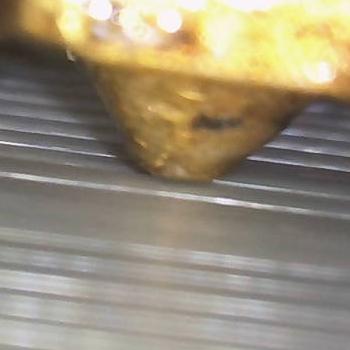
Flow rate: 208%